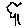
Label: tree